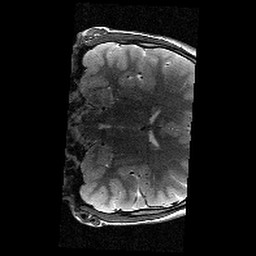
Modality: T2w
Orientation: coronal
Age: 12
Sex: male
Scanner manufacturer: siemens
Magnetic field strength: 3 T
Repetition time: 9.23 s
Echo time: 0.067 s